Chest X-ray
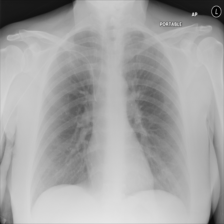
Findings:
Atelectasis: negative
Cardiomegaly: negative
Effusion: negative
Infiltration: negative
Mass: negative
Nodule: negative
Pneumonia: negative
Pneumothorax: negative
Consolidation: positive
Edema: negative
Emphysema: negative
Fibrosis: negative
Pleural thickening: negative
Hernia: negative